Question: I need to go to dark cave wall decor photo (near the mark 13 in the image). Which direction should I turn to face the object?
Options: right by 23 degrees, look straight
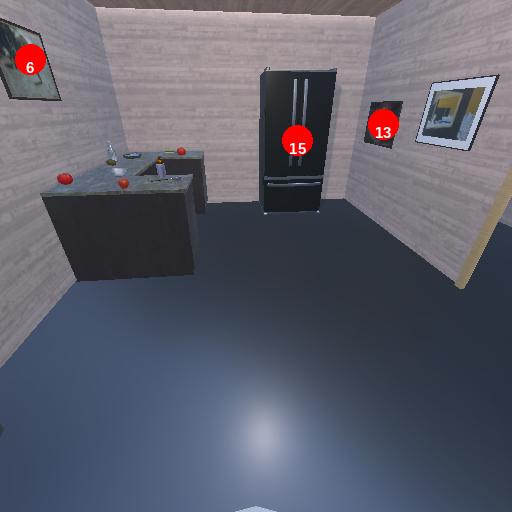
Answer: right by 23 degrees